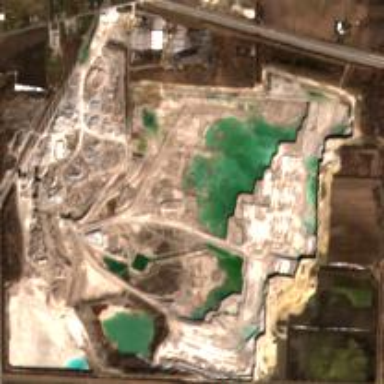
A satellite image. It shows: Quarry area.